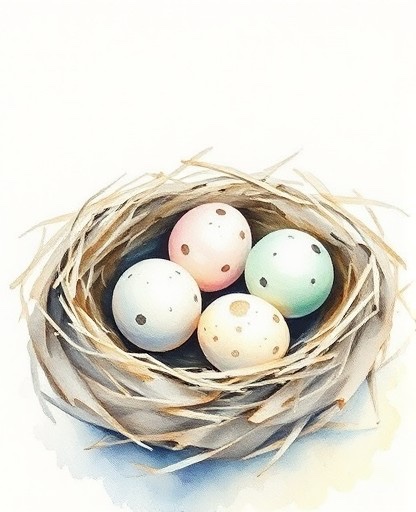
Category: Easter